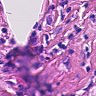
Metastatic tissue present: yes